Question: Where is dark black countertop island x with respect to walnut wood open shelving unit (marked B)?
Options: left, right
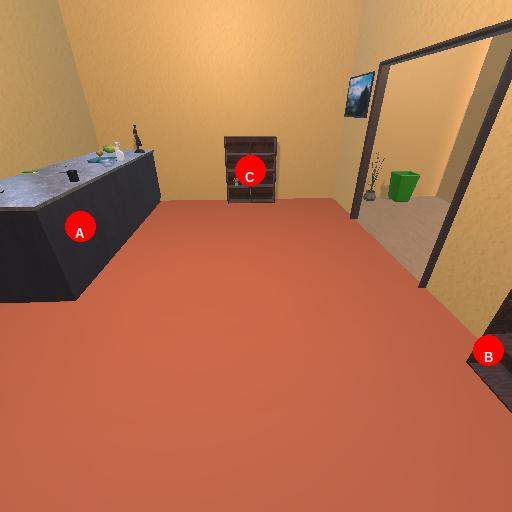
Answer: left